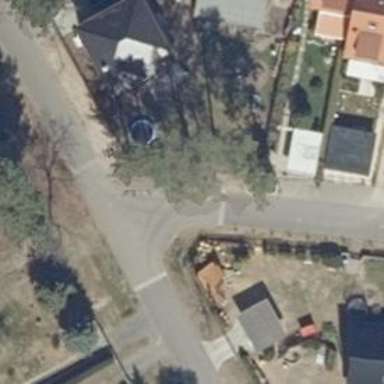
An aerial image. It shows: Residential road.